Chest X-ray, PA view. Patient: 59 years old, sex M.
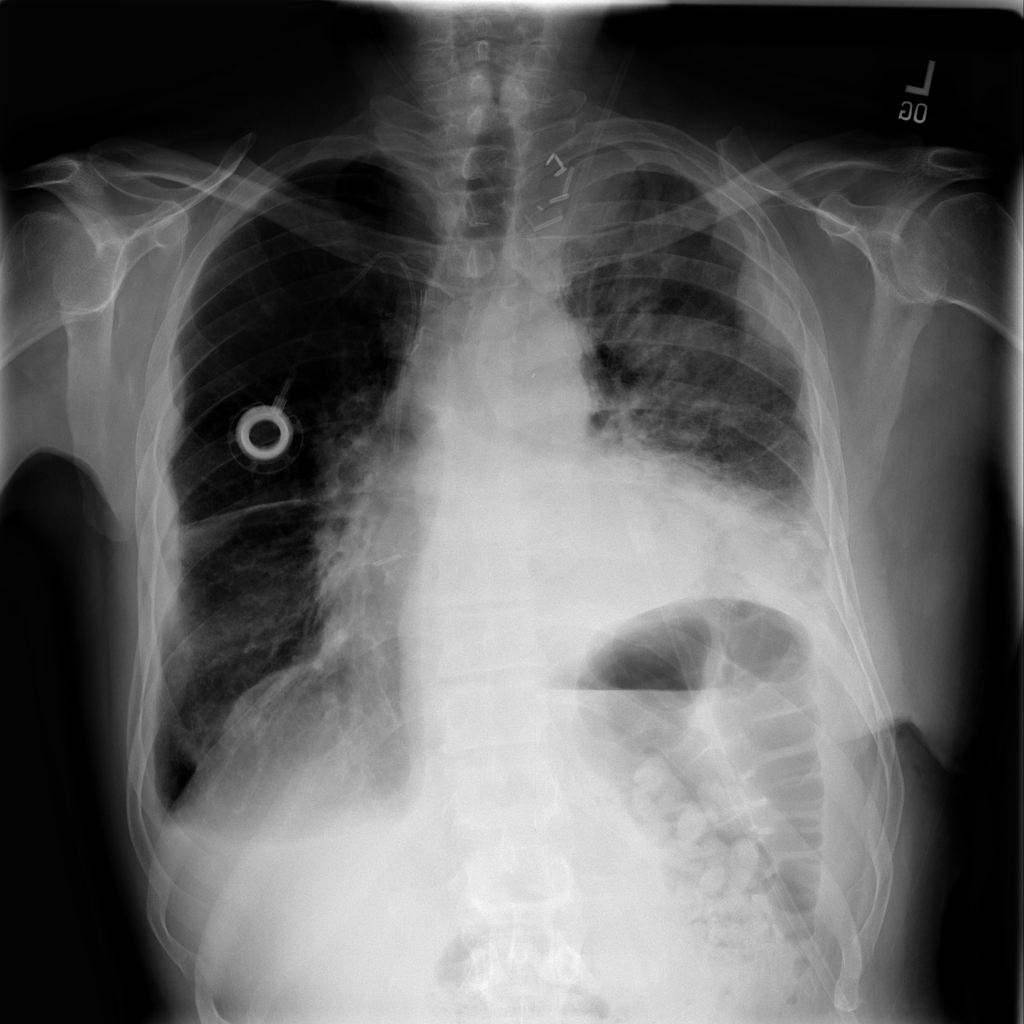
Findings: Mass, Nodule, Pleural_Thickening